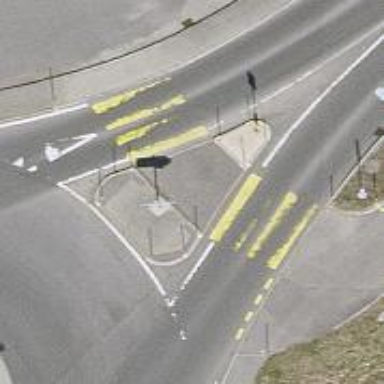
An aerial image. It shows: Zebra crossing on the road.